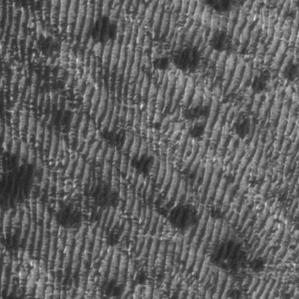
Label: frost